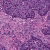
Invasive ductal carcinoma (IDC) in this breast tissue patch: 1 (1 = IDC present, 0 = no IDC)